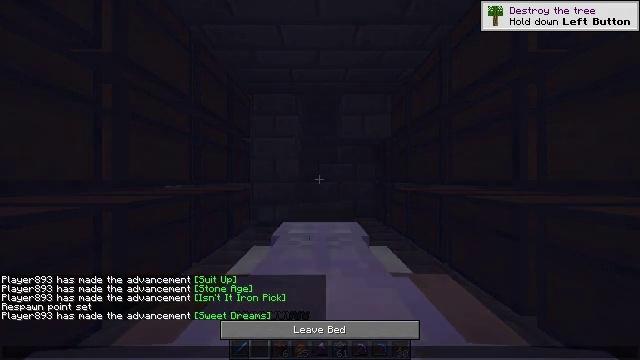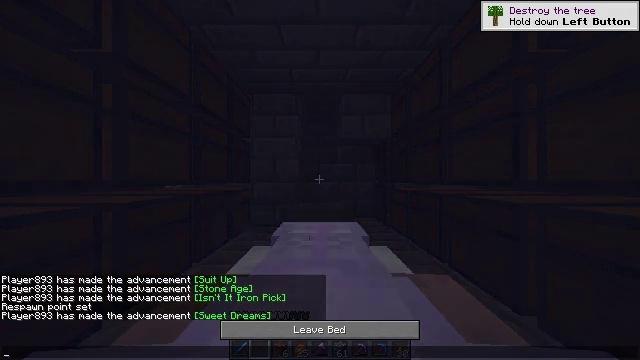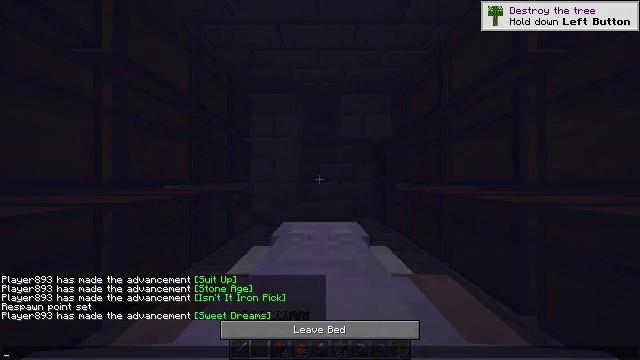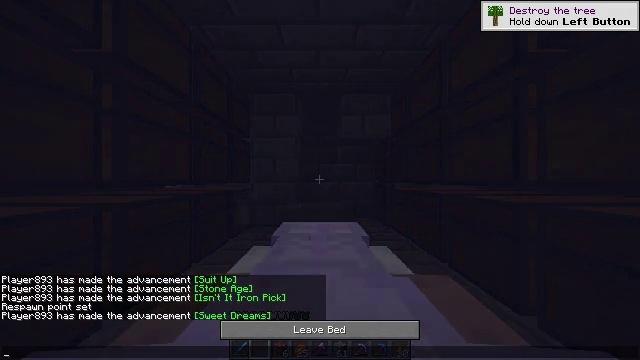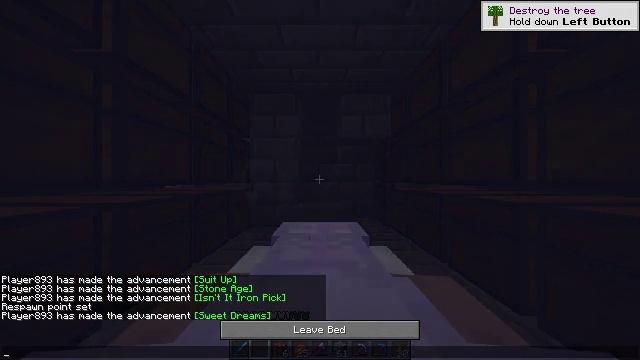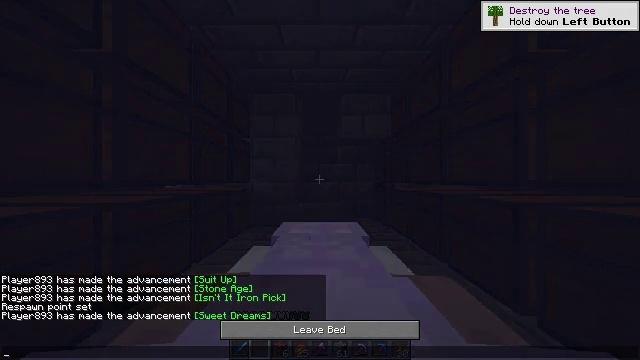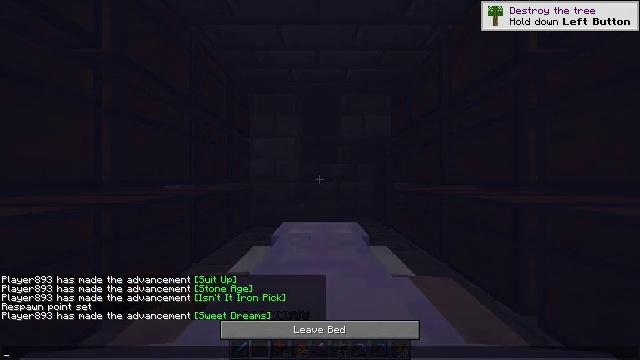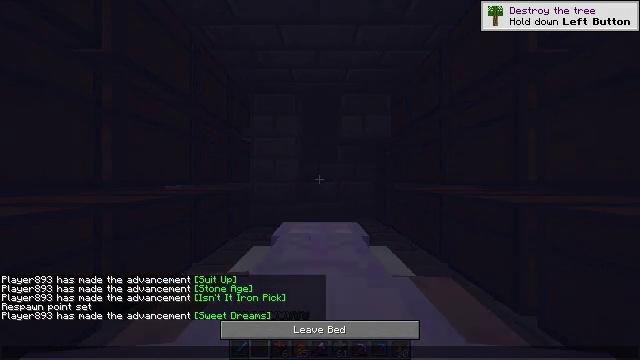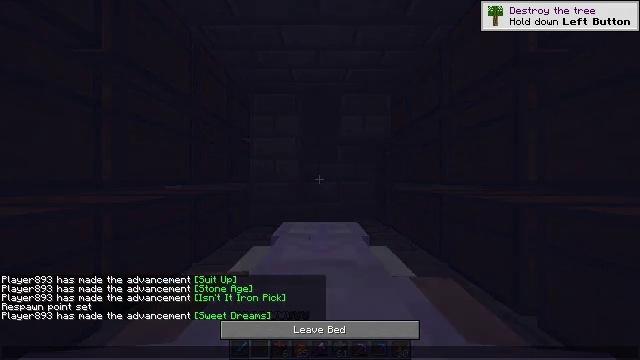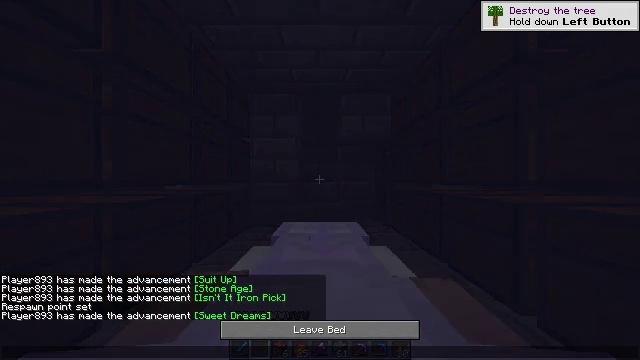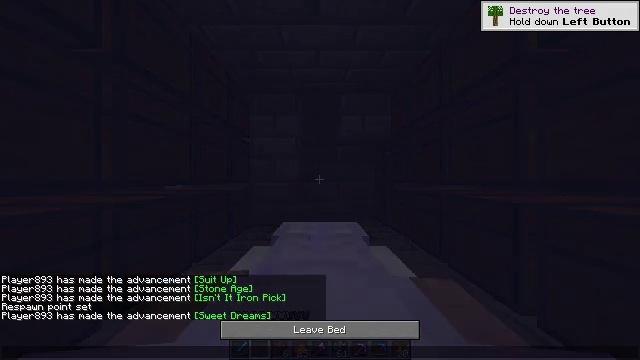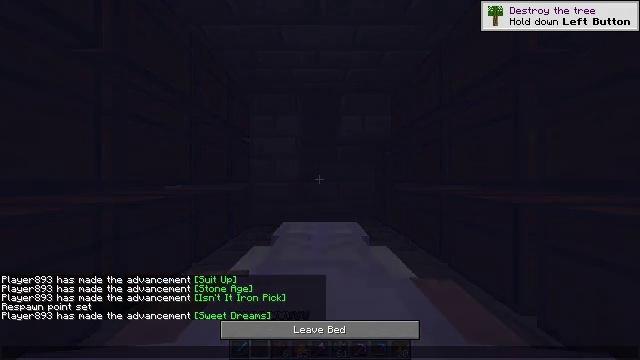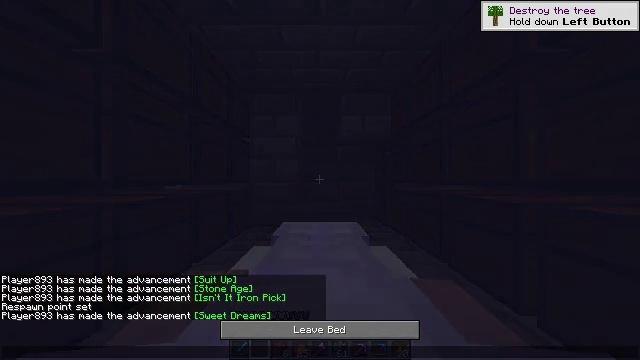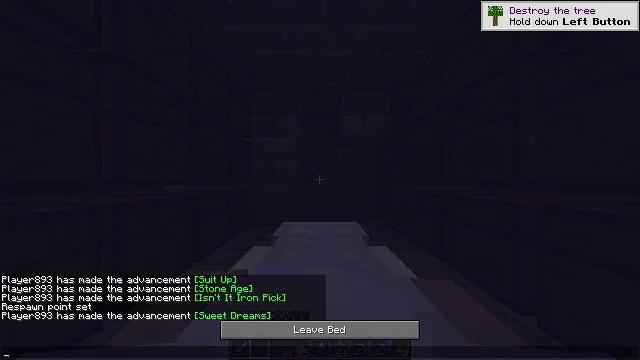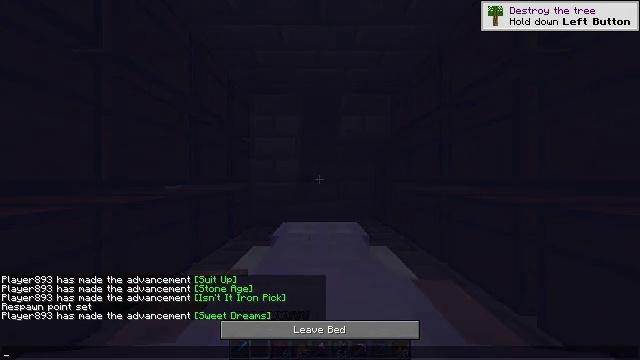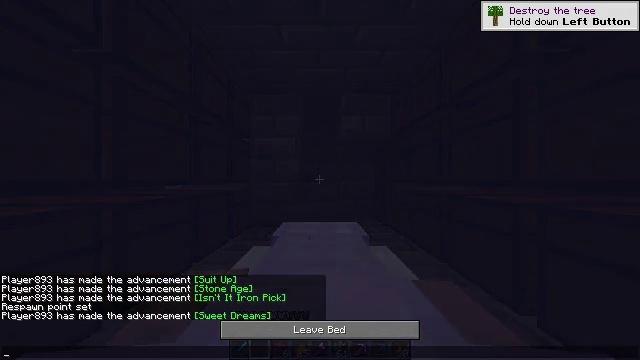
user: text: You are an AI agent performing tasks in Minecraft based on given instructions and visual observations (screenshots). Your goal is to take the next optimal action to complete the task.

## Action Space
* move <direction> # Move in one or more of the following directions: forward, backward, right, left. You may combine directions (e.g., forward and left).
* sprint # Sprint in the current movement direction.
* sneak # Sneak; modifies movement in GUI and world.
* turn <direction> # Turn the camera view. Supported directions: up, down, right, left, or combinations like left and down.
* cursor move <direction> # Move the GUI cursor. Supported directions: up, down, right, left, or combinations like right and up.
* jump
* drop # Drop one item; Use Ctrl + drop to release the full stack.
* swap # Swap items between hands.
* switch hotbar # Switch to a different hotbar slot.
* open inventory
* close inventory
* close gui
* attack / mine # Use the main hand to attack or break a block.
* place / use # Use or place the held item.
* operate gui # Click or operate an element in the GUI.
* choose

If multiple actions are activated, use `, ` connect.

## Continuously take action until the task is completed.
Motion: motion action
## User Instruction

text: Mine the white bed.
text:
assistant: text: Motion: no_op
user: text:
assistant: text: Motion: no_op
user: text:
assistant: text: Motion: no_op
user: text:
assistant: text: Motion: no_op
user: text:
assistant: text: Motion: no_op
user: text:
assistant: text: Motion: no_op
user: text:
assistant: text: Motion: no_op
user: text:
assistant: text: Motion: no_op
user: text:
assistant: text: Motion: no_op
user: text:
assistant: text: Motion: no_op
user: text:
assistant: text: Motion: no_op
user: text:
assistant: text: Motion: no_op
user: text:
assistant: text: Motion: no_op
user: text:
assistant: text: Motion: no_op
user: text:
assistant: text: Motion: no_op
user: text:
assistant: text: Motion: no_op
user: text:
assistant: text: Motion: no_op
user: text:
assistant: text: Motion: no_op
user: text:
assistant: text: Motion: close gui
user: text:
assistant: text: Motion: no_op
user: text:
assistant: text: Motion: no_op
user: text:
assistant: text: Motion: no_op
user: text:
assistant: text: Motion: no_op
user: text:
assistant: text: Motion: no_op
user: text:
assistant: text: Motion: no_op
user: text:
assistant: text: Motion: no_op
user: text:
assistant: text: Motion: no_op
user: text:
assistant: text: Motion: no_op
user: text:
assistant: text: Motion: no_op
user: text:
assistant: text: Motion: no_op